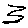
Label: zigzag